Question: I have retrieved data from a MSSQL server table.
I was able to display them thanks to a query.
I would like to be able to modify these data without touching the table
For example the values which are in 1 for enc_paye would display ("Order in preparation) and enc_prepared (Order ready)
Also I would like to know if it is possible to remove the text from the table and only recover the data.
'''
<!DOCTYPE html>
<html>
<head>
<meta charset="utf-8">
<meta name="viewport" content="width=device-width, initial-scale=1">
<title>Espace Client</title>
</head>
<body>
<center><div class="Informations">
<?php
//CONNEXION ODBC SERVER//
$dsn="";
$user="";
$password="";
$conn=odbc_connect($dsn,$user, $password);
//REQUETES
$sql = <<<EOF
SELECT top 10 [enc_cmd_num], [enc_paye], enc_prepared, enc_emporte, enc_heure_fab_fin, enc_ext_ref
FROM [encaissement]
WHERE enc_date= '20221130'
EOF;
$results = odbc_exec($conn,$sql);
odbc_result_all($results);
//CONDITION
echo "<table>";
while($resultrow = odbc_fetch_array($results)) {
switch($resultrow['enc_paye']){
case 0:
echo "Commande en attente paiement";
break;
case 1:
echo "Commande en cours de preparation";
break;
default: echo "<td>Unknown</td>";
}
}
echo "</table>";
?>
</div></center>
'''

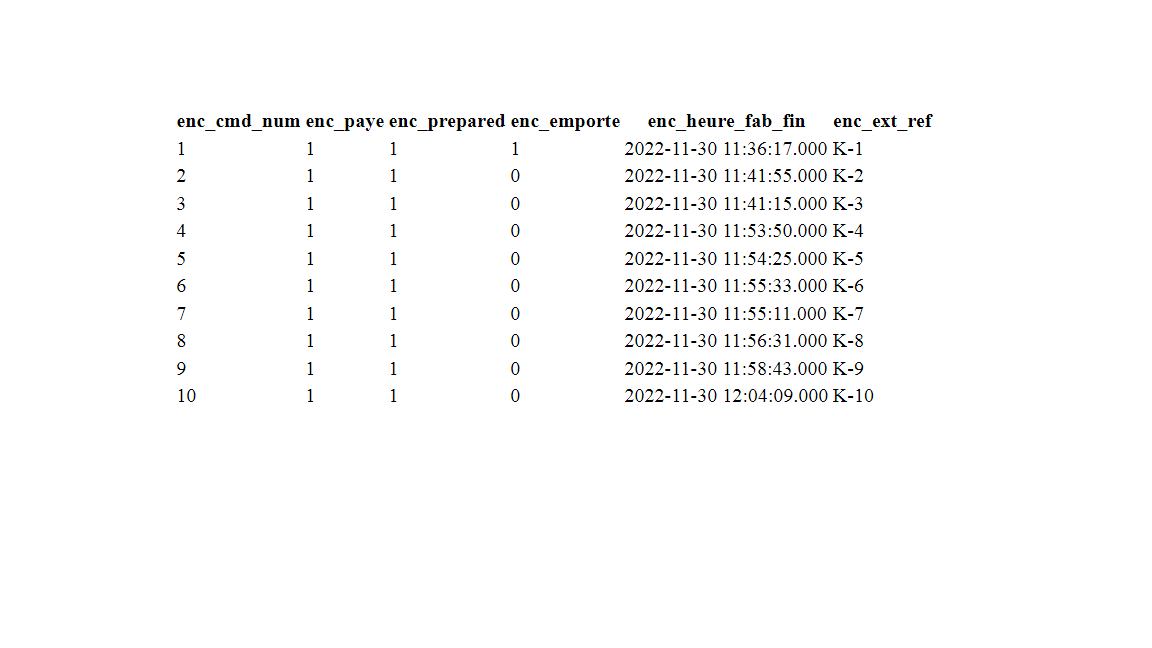
Answer: It looks like you may be storing status information about the order in different columns. I would suggest just using one column with different status numbers.
Perhaps:
'''
0 - "Order received"
1 - "Order in preparation"
2 - "Order ready"
3 - "Order dispatched"
'''
You can then use a switch statement in PHP to select between the text options
For example:
'''
echo "<table>";
while($resultrow = odbc_fetch_array($results)) {
echo "<tr>";
switch($resultrow['enc_paye']){
case 0:
echo "<td>Order received</td>";
break;
case 1:
echo "<td>Order in preparation</td>";
break;
case 2:
echo "<td>Order completed</td>";
break;
case 3:
echo "<td>Order dispatched</td>";
break;
default: echo "<td>Unknown</td>";
}
// print some other fields in table data fields
echo "</tr>";
}
echo "</table>";
'''
The 'odbc_result_all' function has been deprecated, so ideally you shouldn't use it.
** Edited following comments from @Adyson **